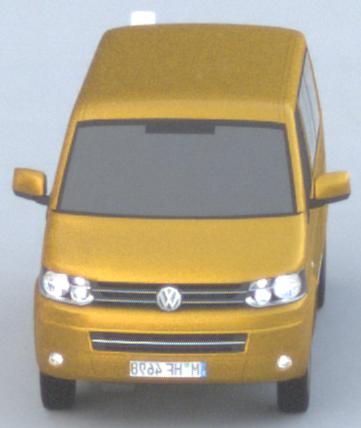
Make: VW Commercial Vehicles (Nutzfahrzeuge)
Model: T5 Multivan 2.0
Detailed model: T5 Multivan
Model produced from: 2009/09
Model produced until: 2013/06
Doors: 4
Color: yellow
Road condition: dry road
Daytime: sunrise or sunset
Contrast: low contrast